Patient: sex F, age 82
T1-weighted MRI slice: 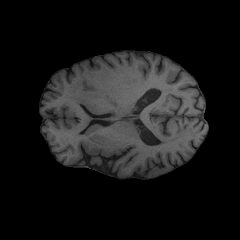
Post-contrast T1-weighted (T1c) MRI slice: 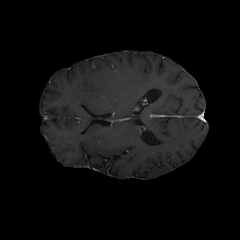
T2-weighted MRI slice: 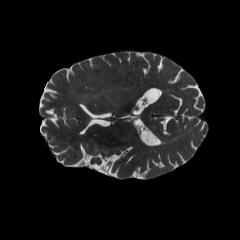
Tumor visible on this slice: yes
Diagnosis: Glioblastoma, IDH-wildtype
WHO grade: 4